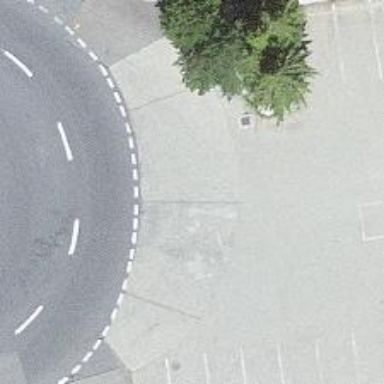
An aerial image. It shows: Bus stop along the road.